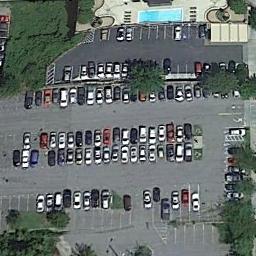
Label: parking_lot